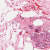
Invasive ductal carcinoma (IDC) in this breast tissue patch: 0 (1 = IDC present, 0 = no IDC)